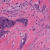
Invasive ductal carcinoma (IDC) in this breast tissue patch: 1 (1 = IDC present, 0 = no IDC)